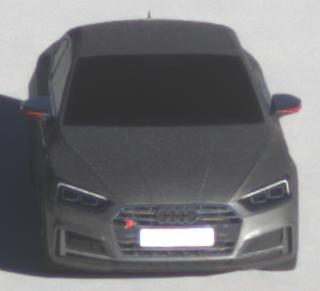
Make: Audi
Model: S5 Sportback
Detailed model: 8T Facelift
Model produced from: 2011
Model produced until: 2016
Doors: 5
Color: gray
Road condition: dry road
Daytime: sunrise or sunset
Contrast: medium contrast